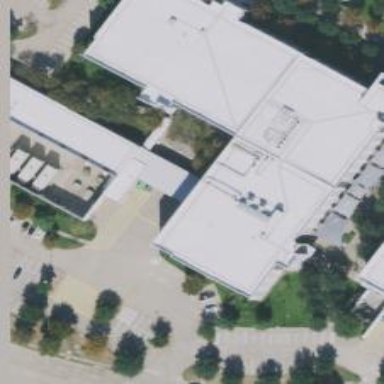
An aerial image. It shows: Office building.